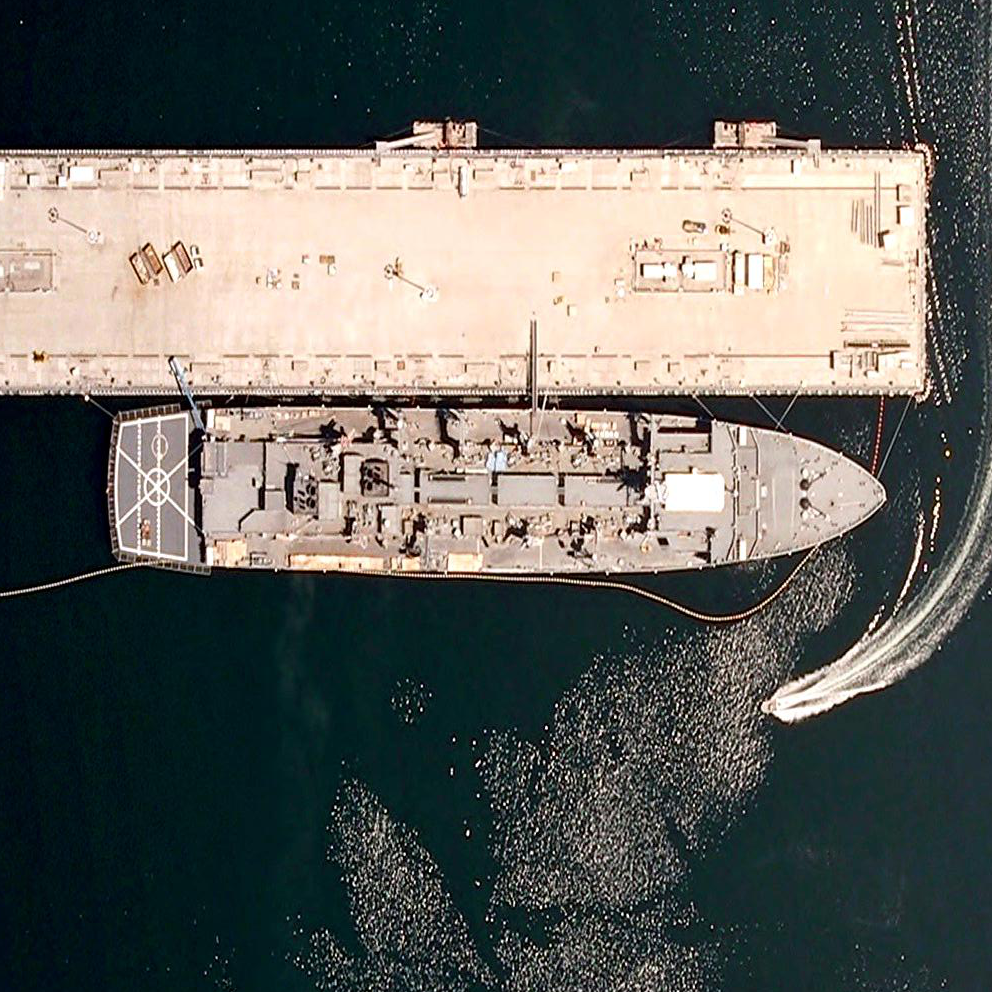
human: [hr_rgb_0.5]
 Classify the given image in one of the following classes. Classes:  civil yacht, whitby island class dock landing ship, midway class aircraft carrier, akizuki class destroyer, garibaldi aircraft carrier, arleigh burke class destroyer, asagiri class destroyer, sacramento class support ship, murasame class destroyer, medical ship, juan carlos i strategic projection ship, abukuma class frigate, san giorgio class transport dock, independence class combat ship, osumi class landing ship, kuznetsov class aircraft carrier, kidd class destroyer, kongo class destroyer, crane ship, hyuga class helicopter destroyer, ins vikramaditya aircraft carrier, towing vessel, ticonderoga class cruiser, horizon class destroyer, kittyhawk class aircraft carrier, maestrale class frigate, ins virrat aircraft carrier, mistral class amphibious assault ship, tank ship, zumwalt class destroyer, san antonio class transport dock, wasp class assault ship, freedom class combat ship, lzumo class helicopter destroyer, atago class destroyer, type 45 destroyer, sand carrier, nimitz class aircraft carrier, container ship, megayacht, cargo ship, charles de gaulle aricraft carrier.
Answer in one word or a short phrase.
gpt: Sacramento class support ship